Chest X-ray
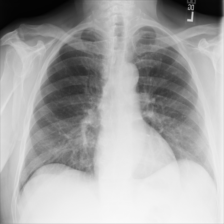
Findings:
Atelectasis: negative
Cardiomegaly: negative
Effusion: negative
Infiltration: negative
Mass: negative
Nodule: negative
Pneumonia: negative
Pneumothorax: negative
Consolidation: negative
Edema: negative
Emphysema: negative
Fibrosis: negative
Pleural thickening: negative
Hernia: negative